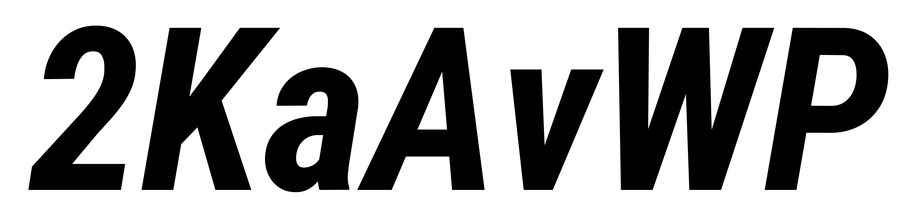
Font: Roboto-Italic_Condensed_Bold_Italic